Field crop: maize
Growth stage: 2
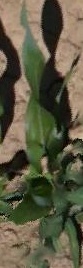
Species: maize